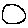
Label: moon